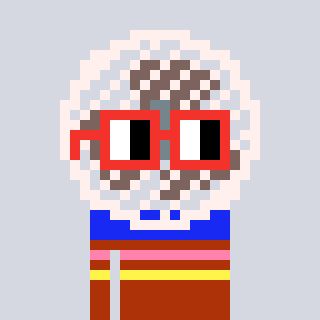
a pixel art character with square red glasses, a fan-shaped head and a hotbrown-colored body on a cool background